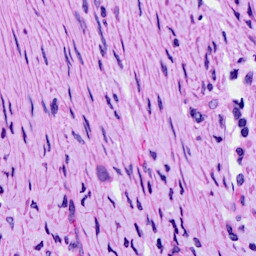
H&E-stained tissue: Ovarian